Field crop: tomato
Growth stage: 2
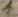
Species: solanum